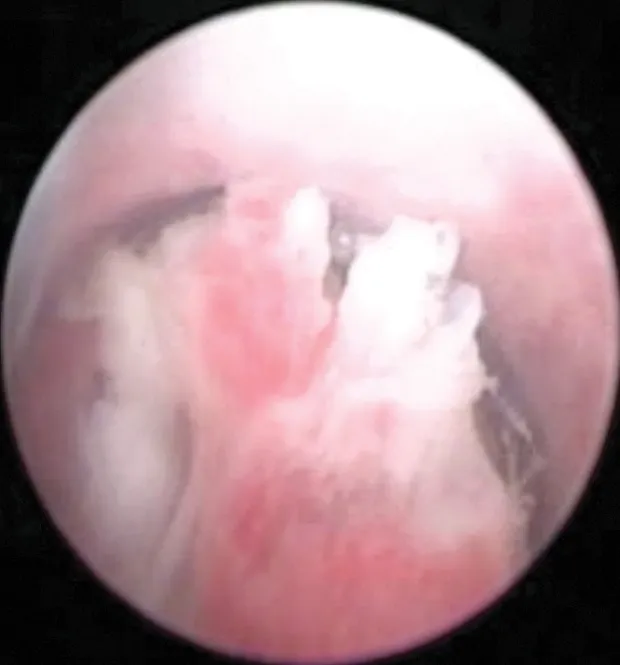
Video urethrocystoscopy showing papillary tumor at the level of bulbar urethra.
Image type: endoscopy (arthroscopy)